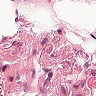
Metastatic tissue present: no